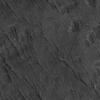
Atmospheric dust classification: not_dusty